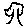
Label: tree